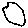
Label: circle